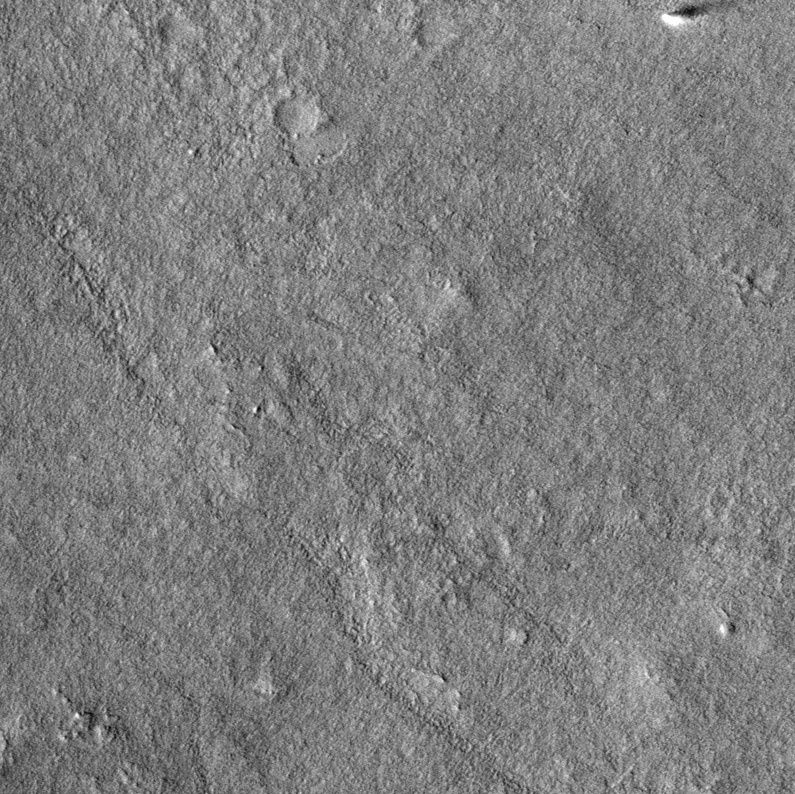
Label: dustdevil